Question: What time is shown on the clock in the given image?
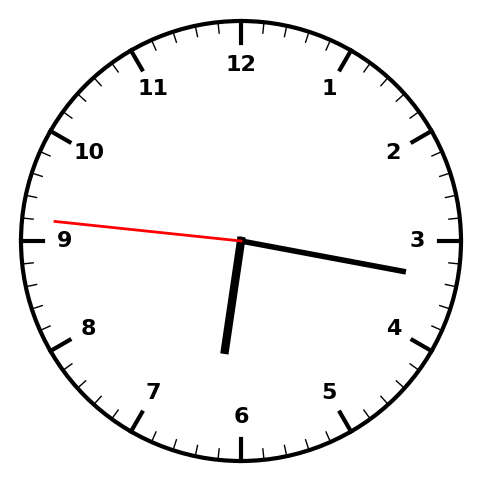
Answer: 06:16:46